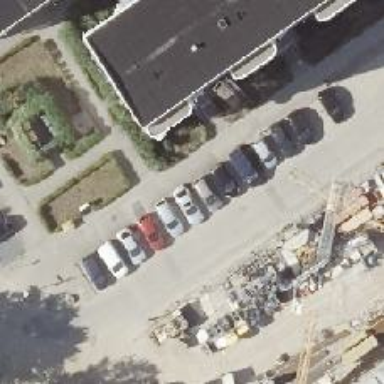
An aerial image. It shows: Footway made of concrete plates.